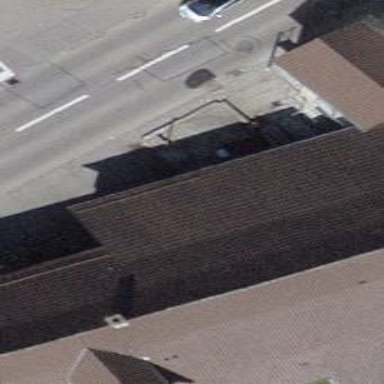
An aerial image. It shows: View of roof of building.